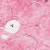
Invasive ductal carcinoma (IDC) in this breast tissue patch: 0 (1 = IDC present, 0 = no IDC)